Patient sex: M
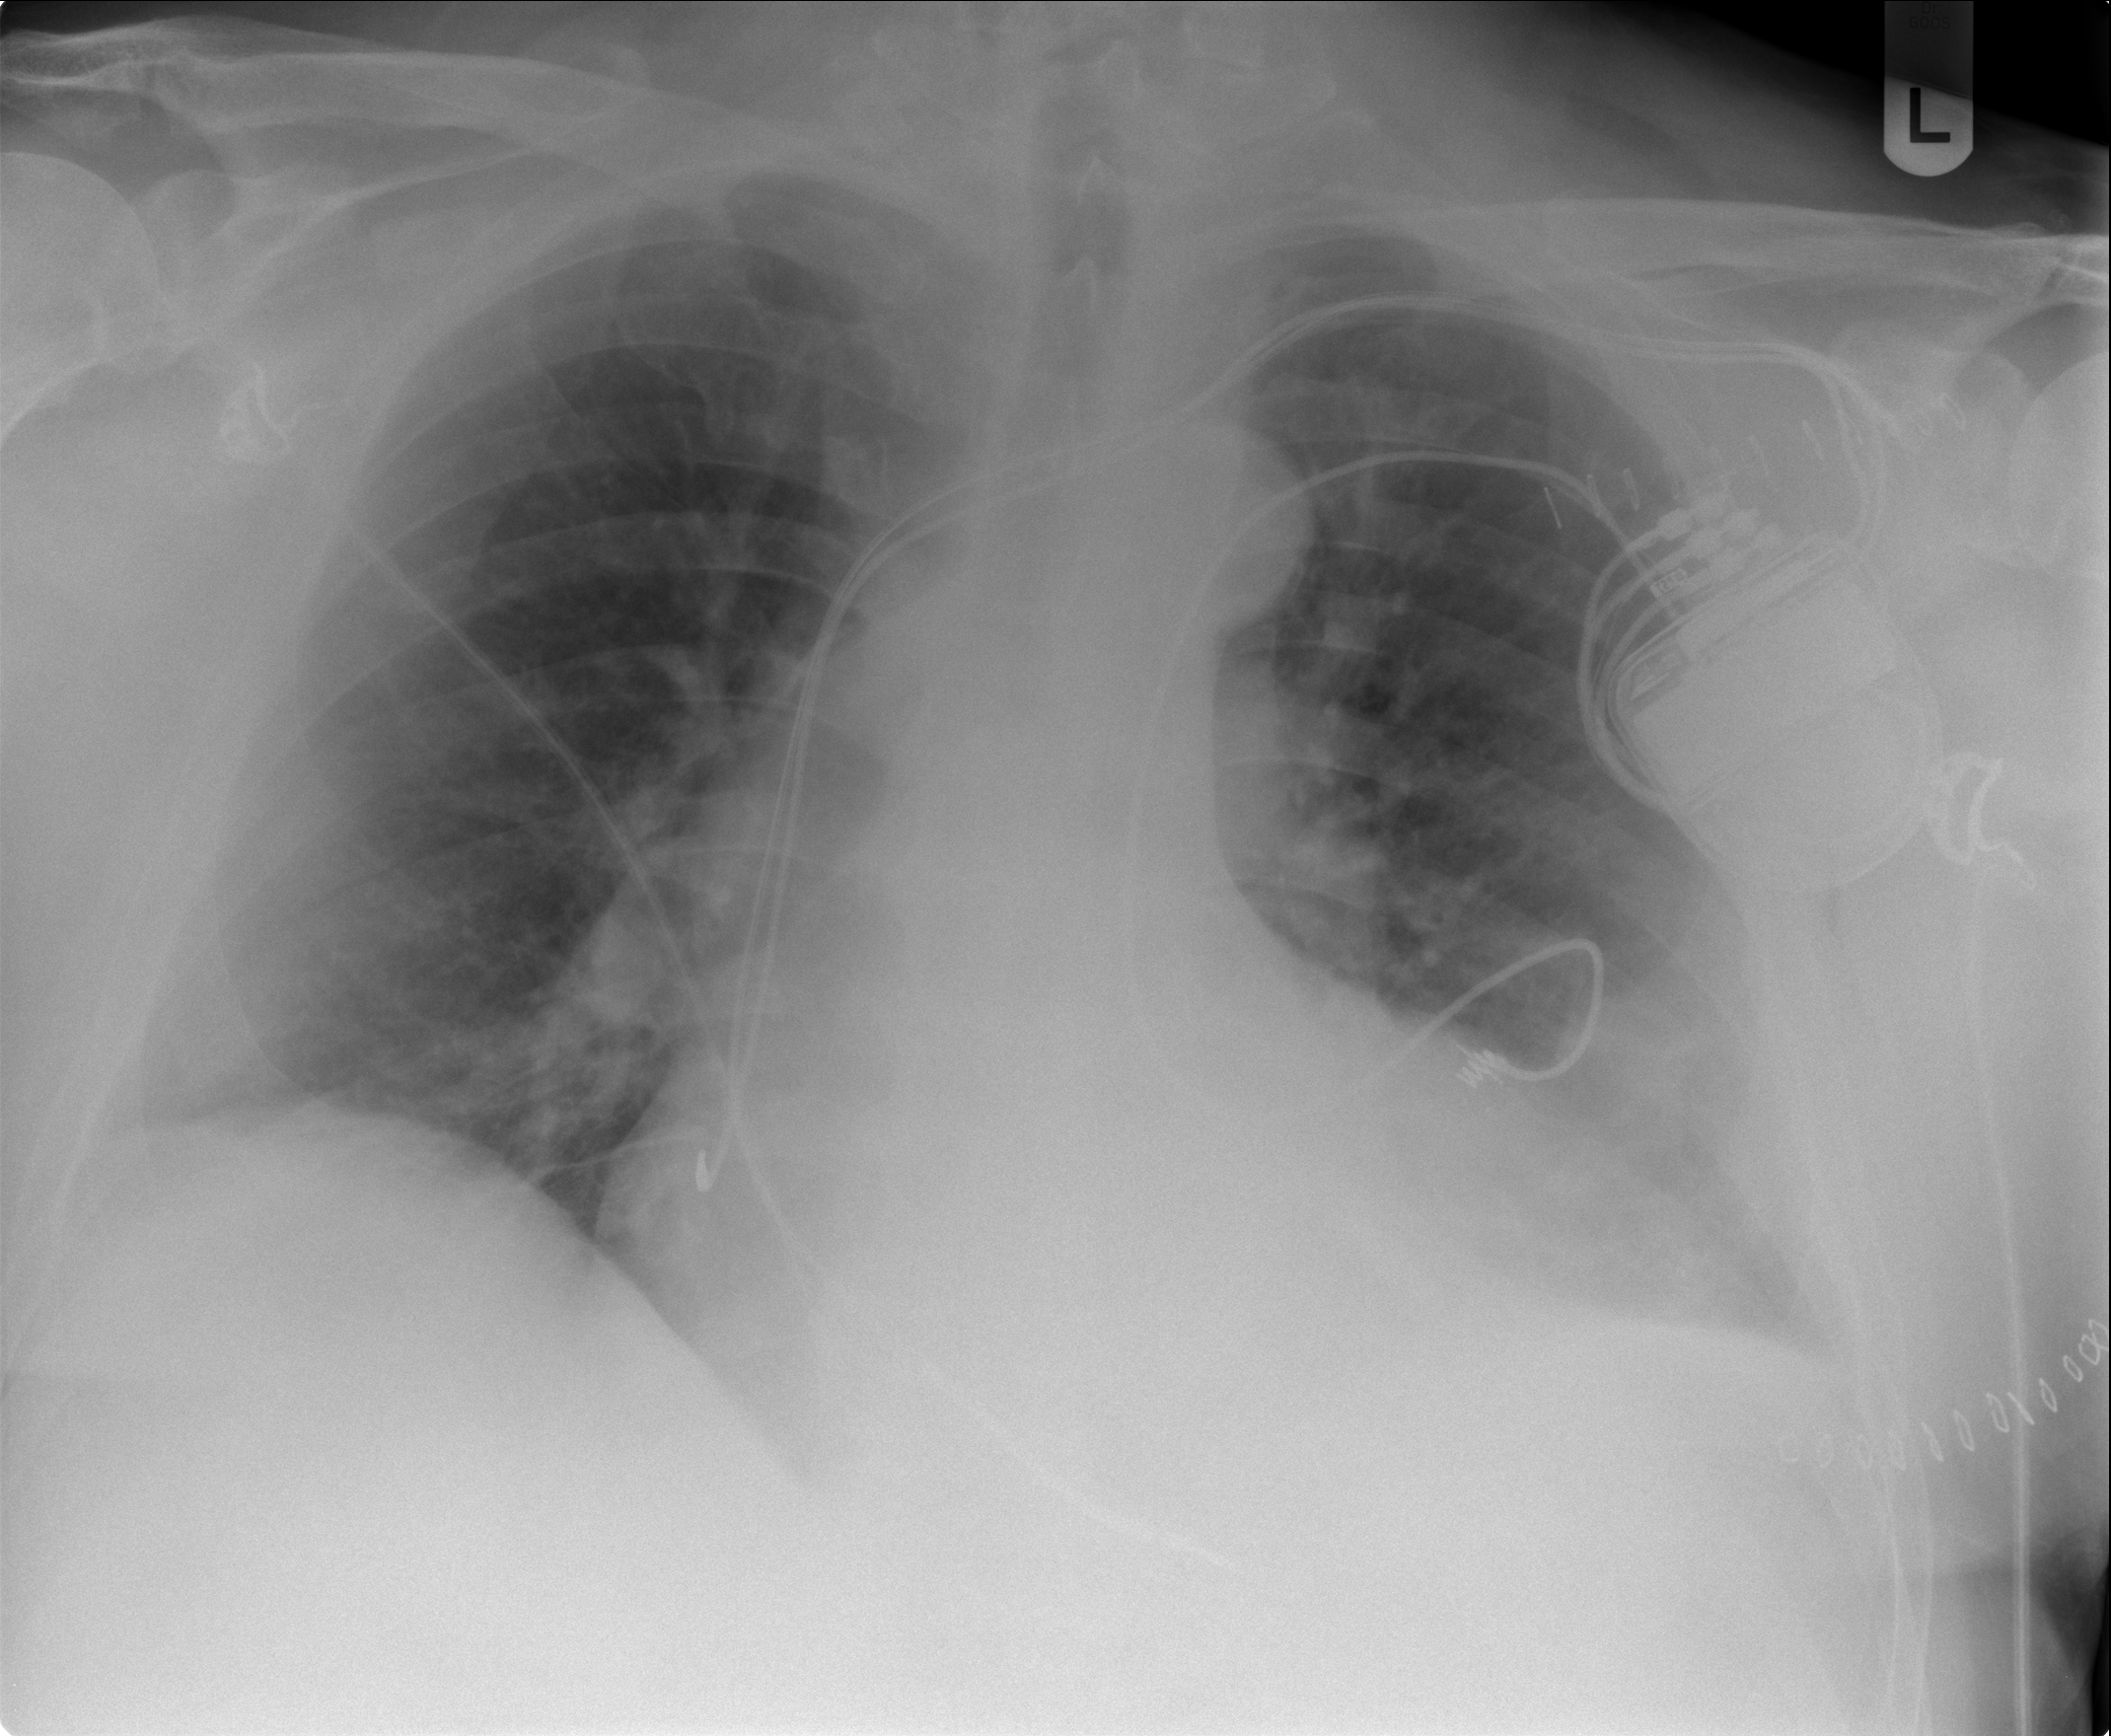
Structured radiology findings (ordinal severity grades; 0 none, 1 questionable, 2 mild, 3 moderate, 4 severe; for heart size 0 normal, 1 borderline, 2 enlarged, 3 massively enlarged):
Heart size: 2
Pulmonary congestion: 2
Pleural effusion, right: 1
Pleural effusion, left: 2
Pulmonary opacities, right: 0
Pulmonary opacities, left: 2
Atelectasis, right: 2
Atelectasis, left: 2